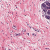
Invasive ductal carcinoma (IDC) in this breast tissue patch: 0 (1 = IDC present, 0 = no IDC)